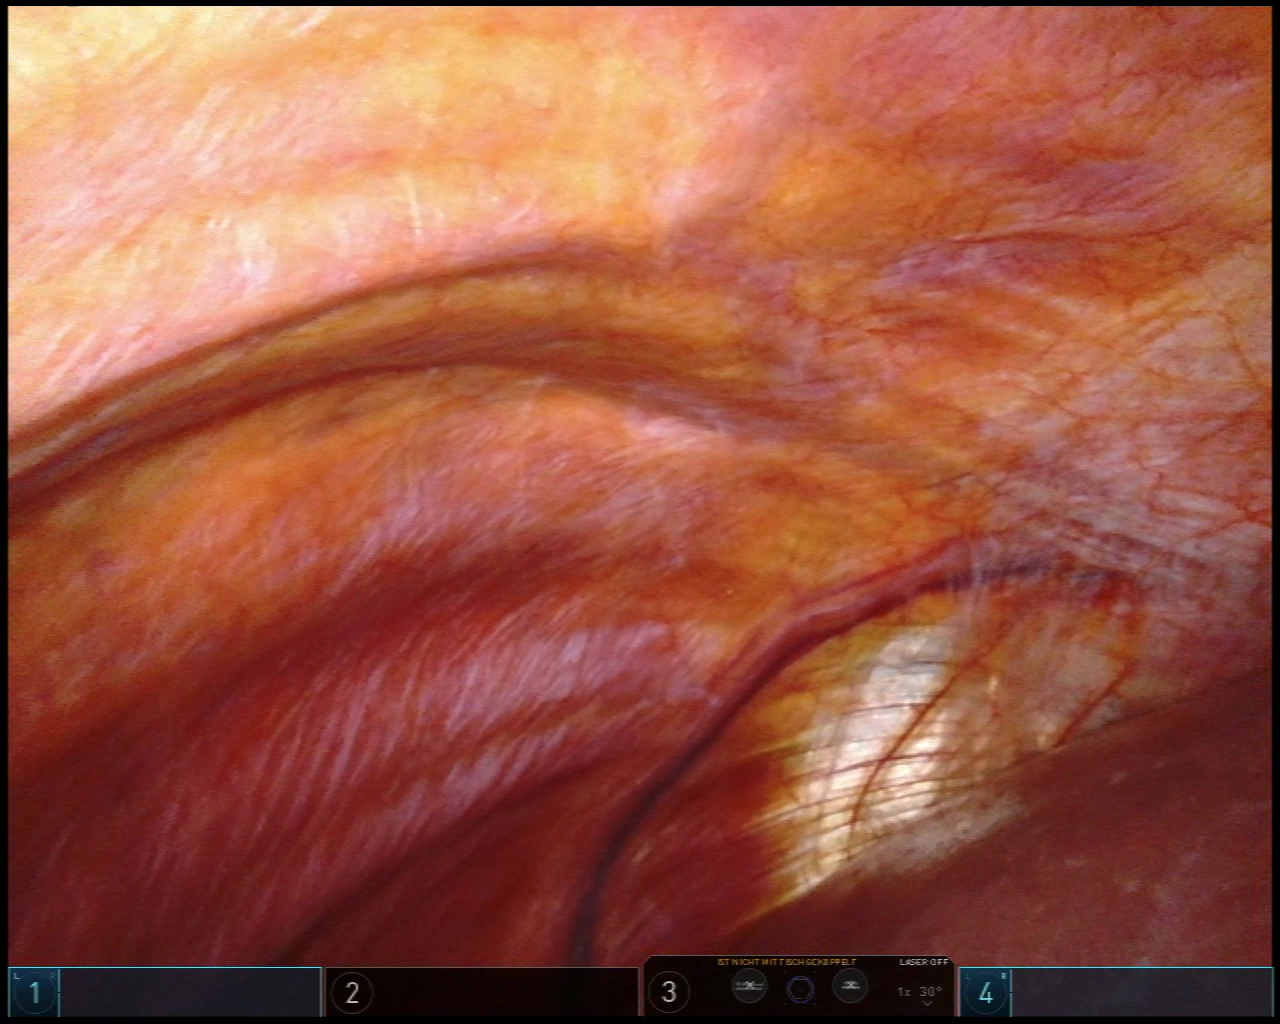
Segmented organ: liver
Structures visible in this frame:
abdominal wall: yes
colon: no
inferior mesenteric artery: no
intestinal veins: no
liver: yes
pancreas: no
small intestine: no
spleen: no
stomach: no
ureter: no
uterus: no
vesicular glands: no